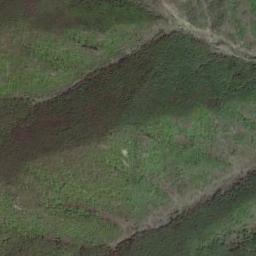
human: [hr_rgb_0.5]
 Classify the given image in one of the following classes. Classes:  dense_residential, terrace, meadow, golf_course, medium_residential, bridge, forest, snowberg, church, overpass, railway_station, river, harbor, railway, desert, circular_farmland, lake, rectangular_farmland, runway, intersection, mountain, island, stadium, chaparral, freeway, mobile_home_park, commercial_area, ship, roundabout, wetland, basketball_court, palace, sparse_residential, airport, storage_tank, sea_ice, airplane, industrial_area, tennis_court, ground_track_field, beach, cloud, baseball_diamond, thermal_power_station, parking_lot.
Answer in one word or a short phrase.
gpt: mountain